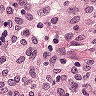
Metastatic tissue present: no